Question: I have an issue with displaying data of an associative array in a table.
Here is my code:
'''
$.getJSON('json/data.json', function(data){
var items=[];
$.each(data, function(key, val){
$.each(val, function(keyItem, valItem){
items.push('<td>'+valItem+'</td>');
});
$('<tr/>', {html: items.join('')}).appendTo('.table tbody');
});
});
'''
Here is my array:
'''
[
{
"firstName": "Mike",
"lastName": "Winston",
"sex": "male",
"age": "28"
},
{
"firstName": "Mikki",
"lastName": "Grathem",
"sex": "female",
"age": "21"
},
{
"firstName": "Nick",
"lastName": "Malboro",
"sex": "male",
"age": "31"
}
]
'''
I need that the data of the array is displayed in a new line of the table. Now I have such situation:

Where is a mistake?
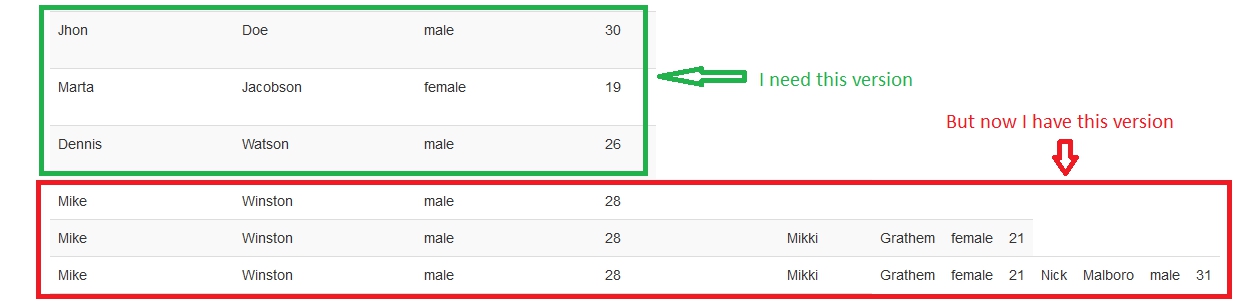
Answer: Reset items at the right place:
'''
$.getJSON('json/data.json', function(data){
$.each(data, function(key, val){
var items=[];
$.each(val, function(keyItem, valItem){
items.push('<td>'+valItem+'</td>');
});
$('<tr/>', {html: items.join('')}).appendTo('.table tbody');
});
});
'''
Also a way to do this ES5+ / functional style (untested):
'''
$.getJSON('json/data.json', function(data){
$('.table tbody').append(
data.map(function (row) {
return $('<tr/>').append(
Object.keys(row).map(function (key) {
return $('<td/>').text(row[key]);
});
);
});
);
});
'''